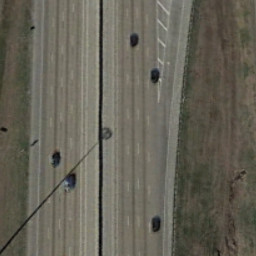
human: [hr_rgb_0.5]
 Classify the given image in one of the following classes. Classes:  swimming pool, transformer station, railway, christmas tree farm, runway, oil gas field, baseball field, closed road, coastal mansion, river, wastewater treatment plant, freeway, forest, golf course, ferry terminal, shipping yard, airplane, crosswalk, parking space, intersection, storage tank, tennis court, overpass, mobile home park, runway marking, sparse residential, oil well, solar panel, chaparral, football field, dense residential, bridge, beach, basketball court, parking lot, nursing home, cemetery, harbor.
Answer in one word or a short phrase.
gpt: freeway